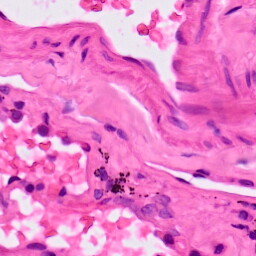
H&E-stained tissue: Lung